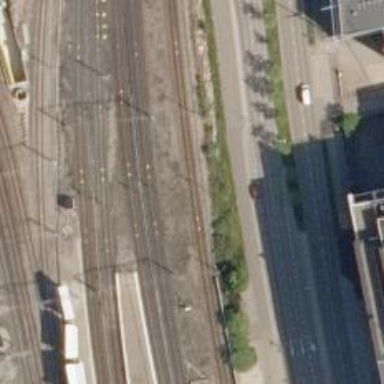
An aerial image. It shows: Railway signal.